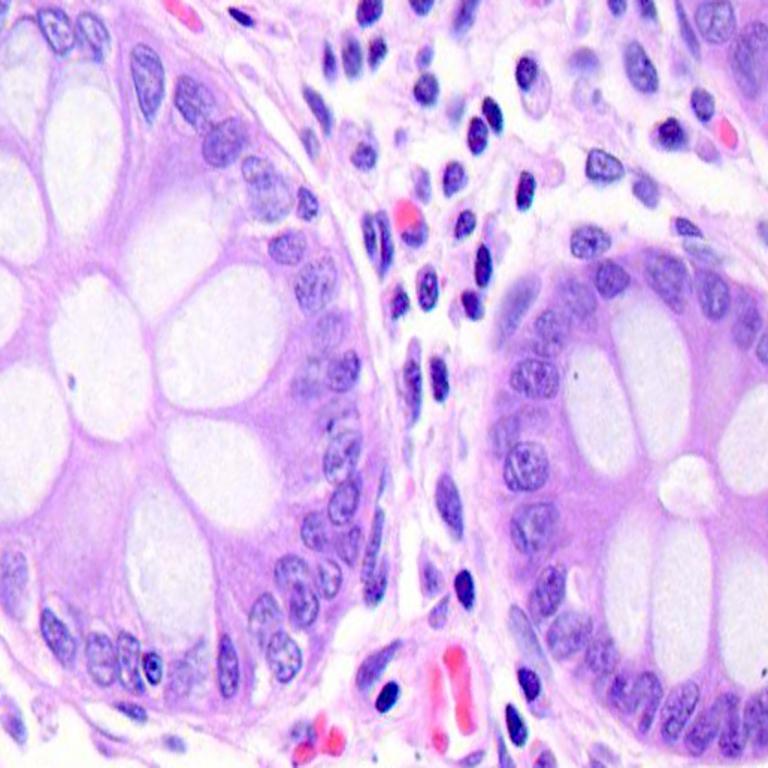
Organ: colon
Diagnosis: benign